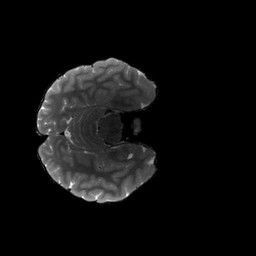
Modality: T2w
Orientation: axial
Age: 30
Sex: female
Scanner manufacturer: siemens
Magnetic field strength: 3 T
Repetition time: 3.2 s
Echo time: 0.564 s